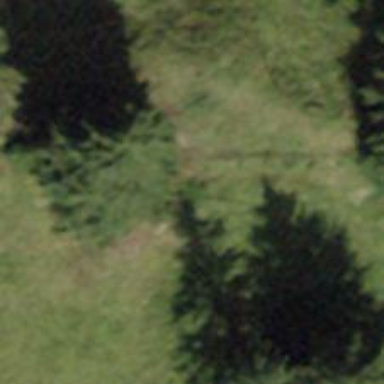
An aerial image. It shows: Row of trees in natural setting.